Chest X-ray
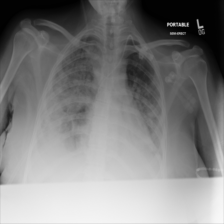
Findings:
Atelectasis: negative
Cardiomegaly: negative
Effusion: negative
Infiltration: positive
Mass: negative
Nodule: negative
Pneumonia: negative
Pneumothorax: negative
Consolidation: positive
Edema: negative
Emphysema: negative
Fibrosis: negative
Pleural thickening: negative
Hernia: negative